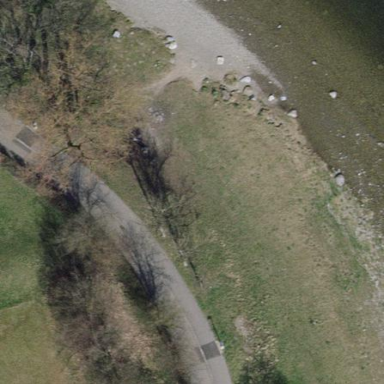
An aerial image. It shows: Beach with pebblestone surface.